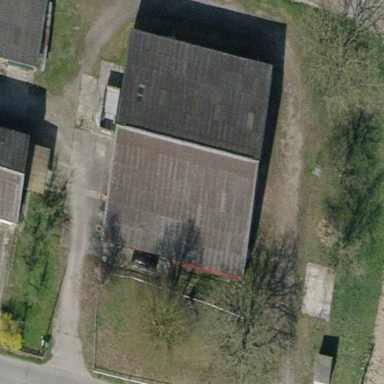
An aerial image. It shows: Farmyard area.